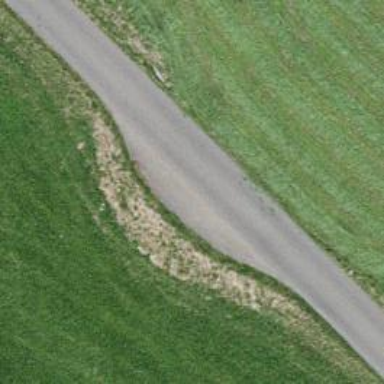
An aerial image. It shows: Passing place on the road.